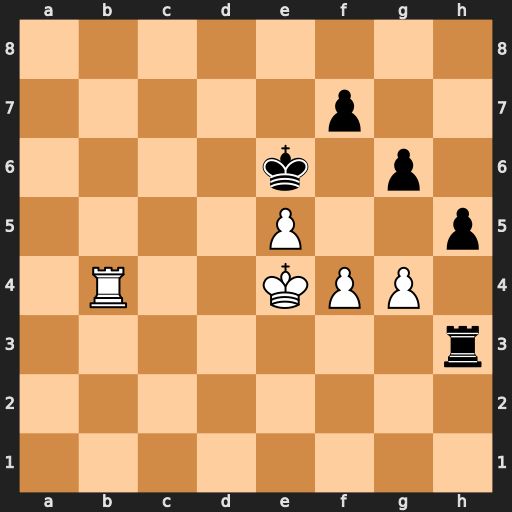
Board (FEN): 8/5p2/4k1p1/4P2p/1R2KPP1/7r/8/8
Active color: w
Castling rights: -
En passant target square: -
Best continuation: f5+ Kd7 Rb7+ Ke8 Rb8+